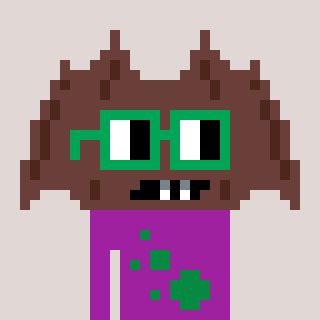
a pixel art character with square green glasses, a bat-shaped head and a magenta-colored body on a warm background